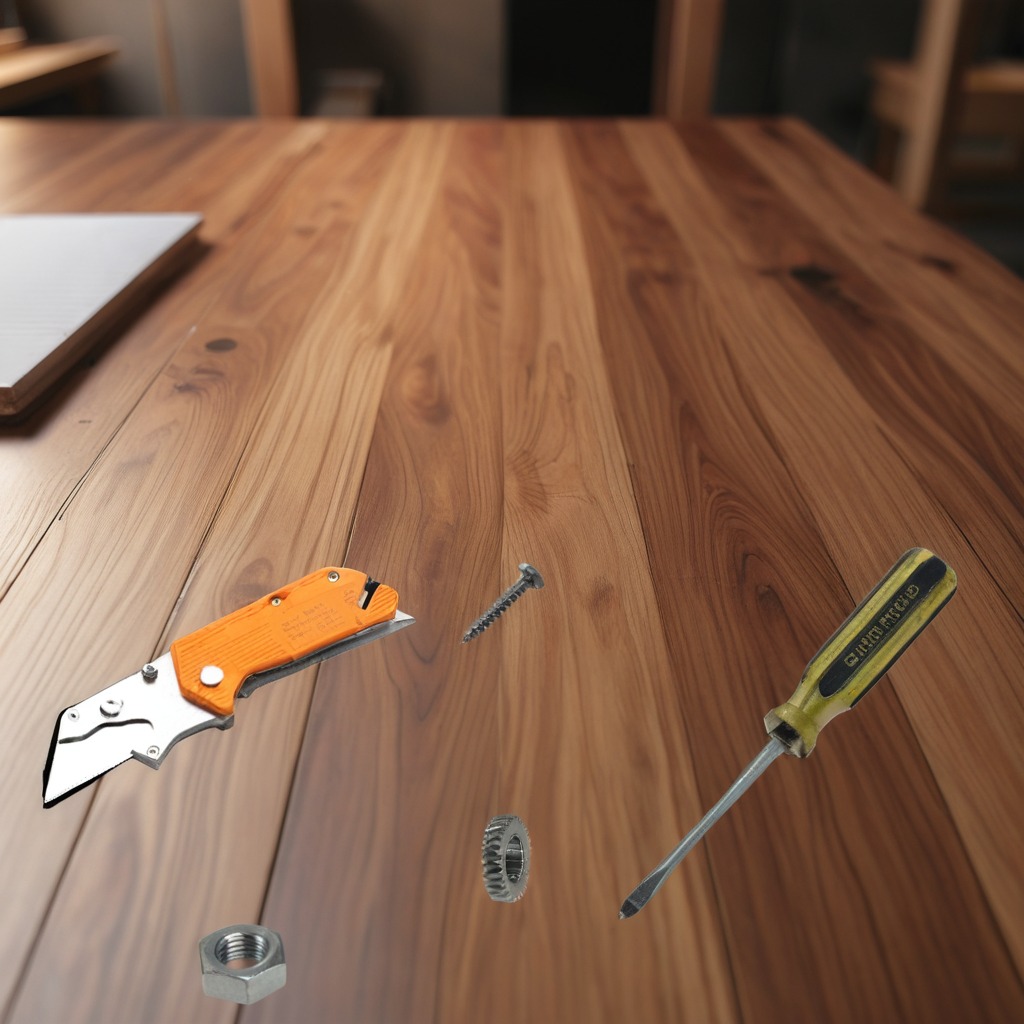
A gear with teeth is lying on a wooden table.